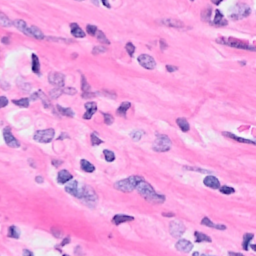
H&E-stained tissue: Breast